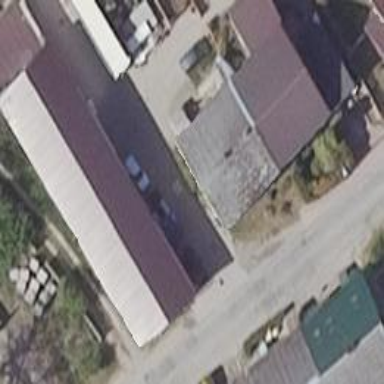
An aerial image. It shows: Manufacturing building.